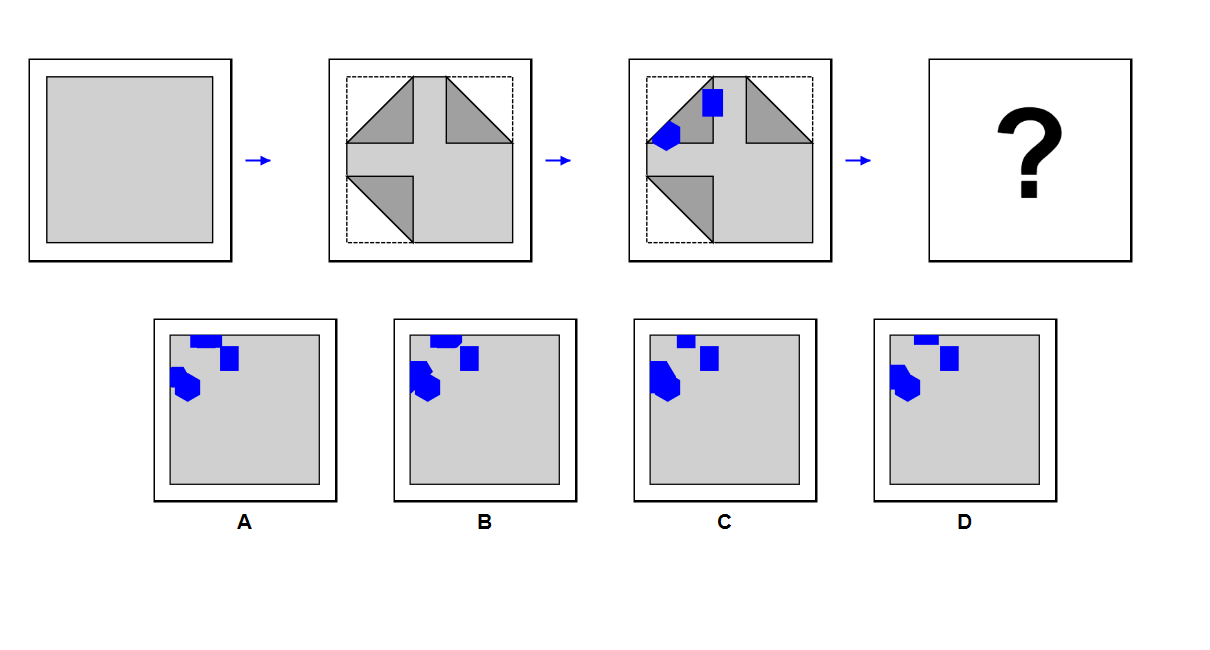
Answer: D